Question: So <URL>:

So I wonder - is it possible to fix such thing and how to do it?
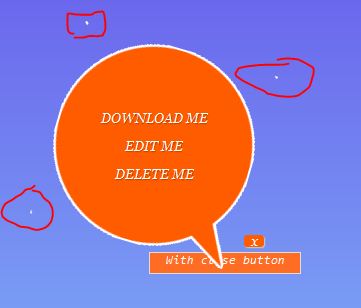
Answer: The dots are actually tips of other bubbles in the sprite image. Check out the link to see the whole image:
<URL> .
If you inspect the bubble with firebug and increase width or height you will see the other bubbles showing up.
You can fix this by editing the sprite image itself (bubble-sprite.png) in an image editing software like Adobe Photoshop or Adobe Fireworks and increase the space between the bubbles, both horizontally and vertically.